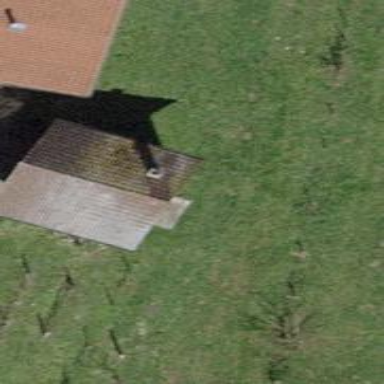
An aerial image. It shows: Hut.